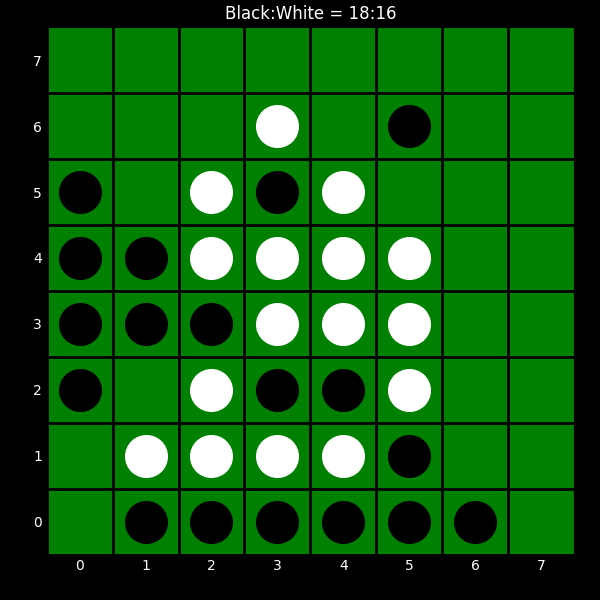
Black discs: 18
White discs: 16